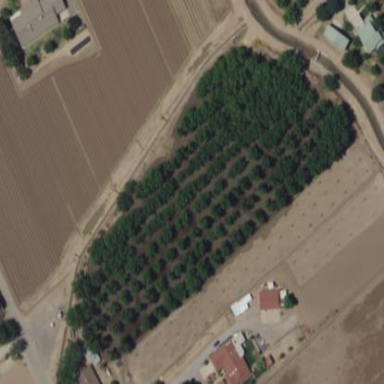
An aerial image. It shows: Orchard.